Field crop: maize
Growth stage: 2
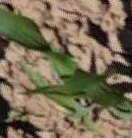
Species: maize